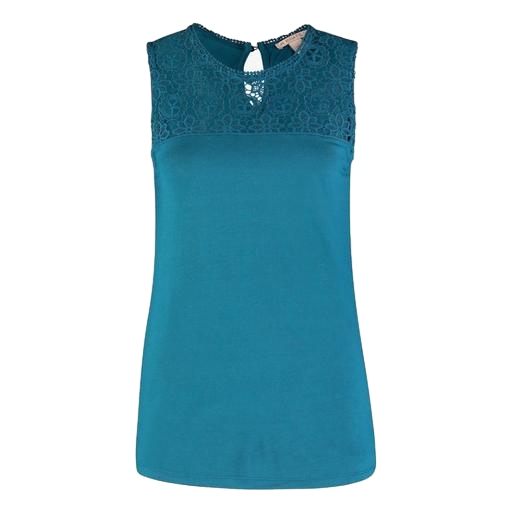
blue premium high neck top lace, blue lace tank top, teal petite prima lace top, white background